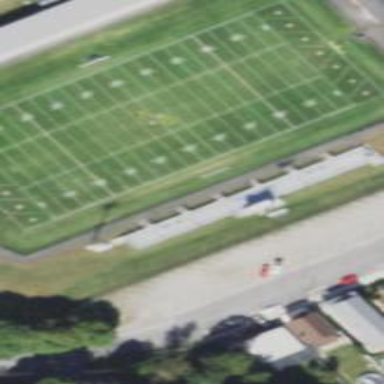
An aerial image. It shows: American football pitch.